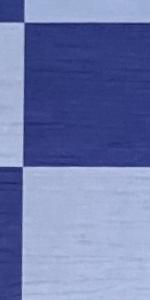
Label: Empty